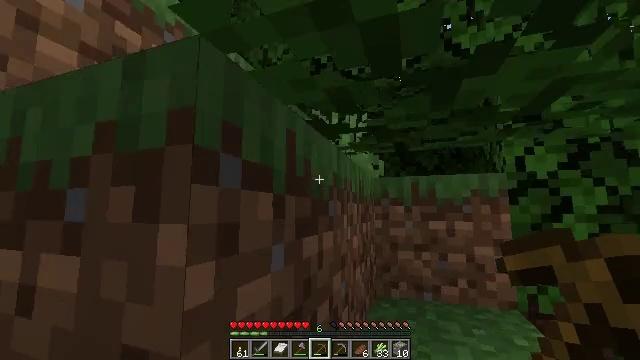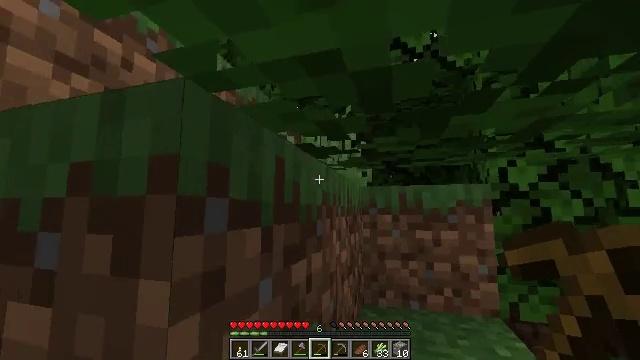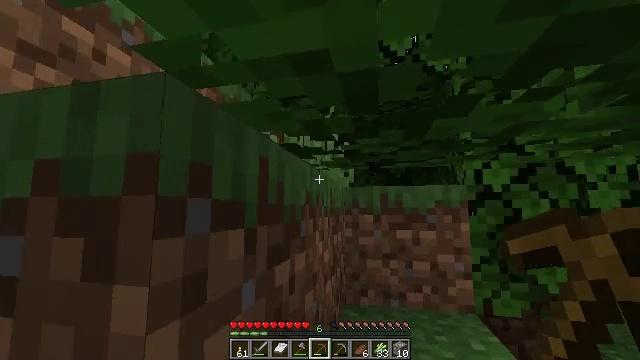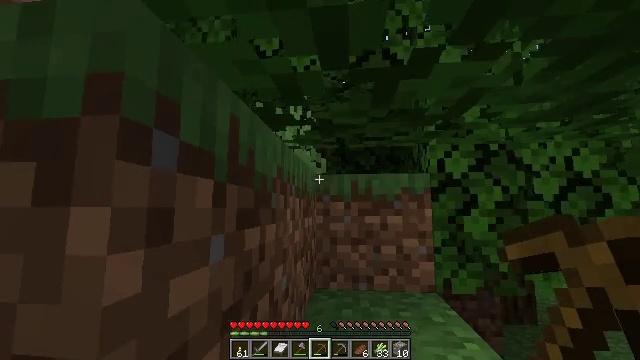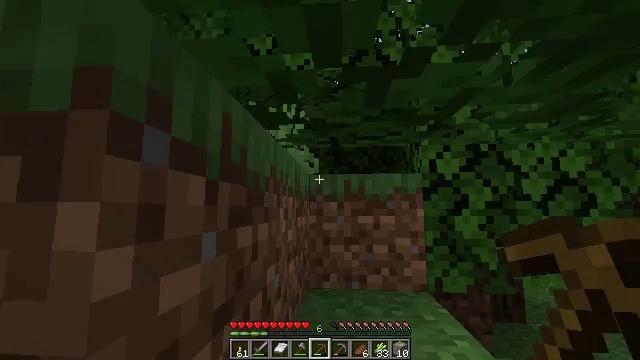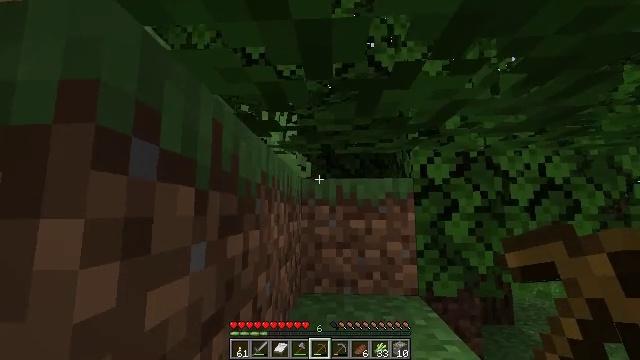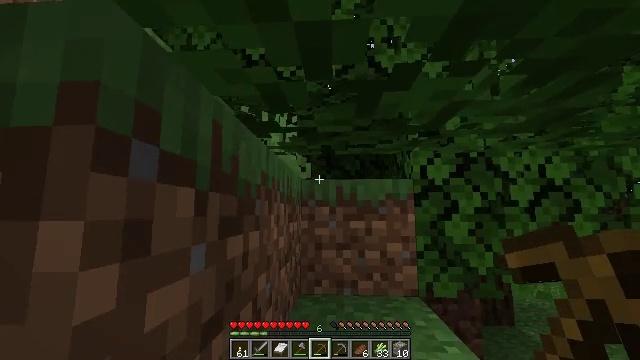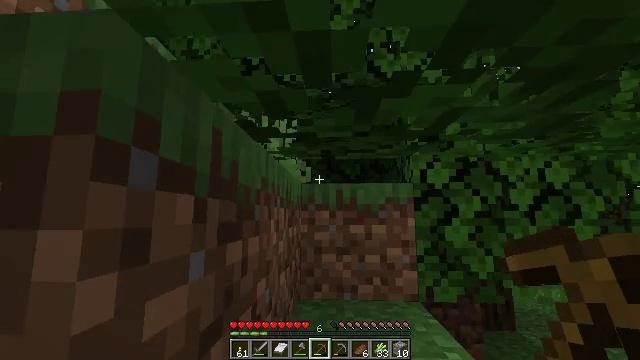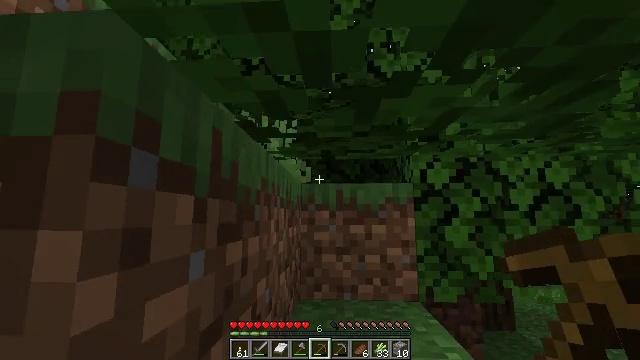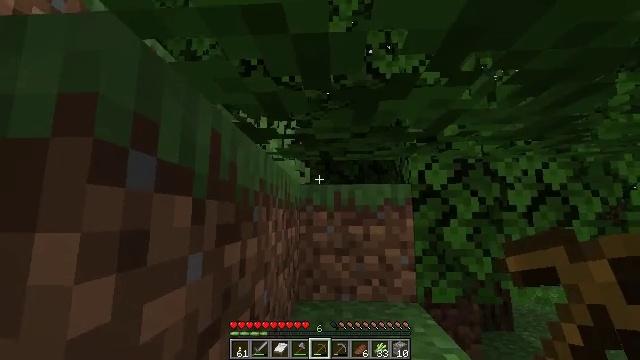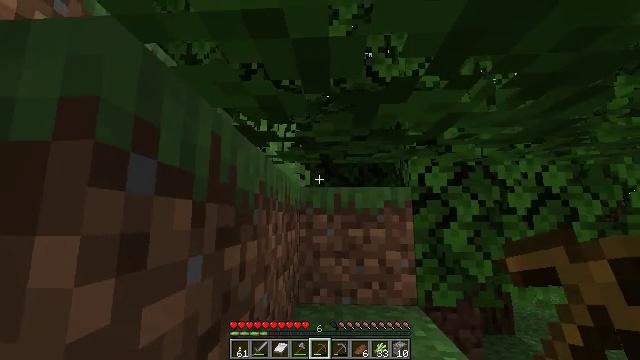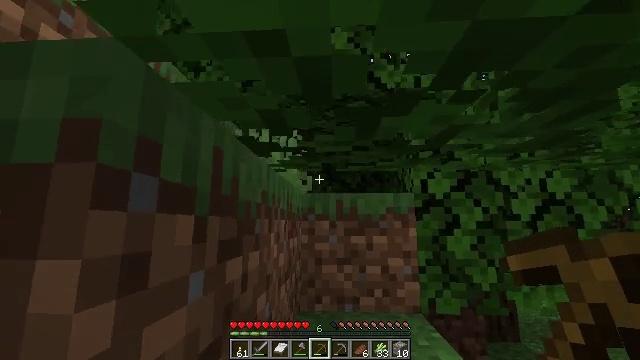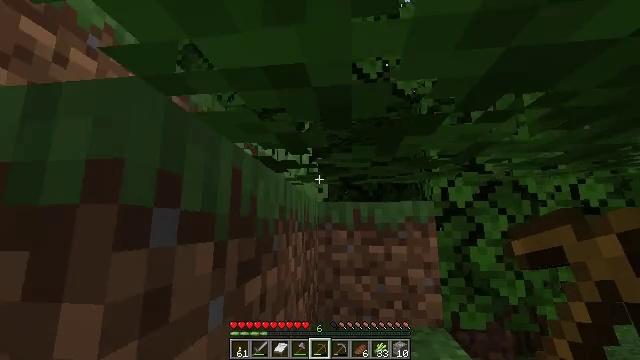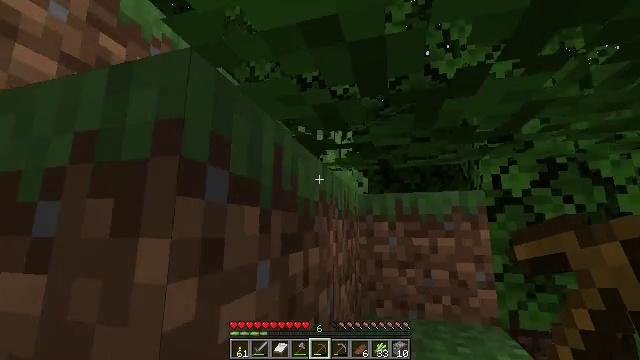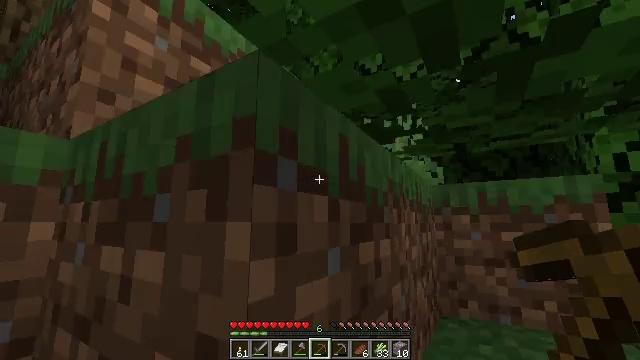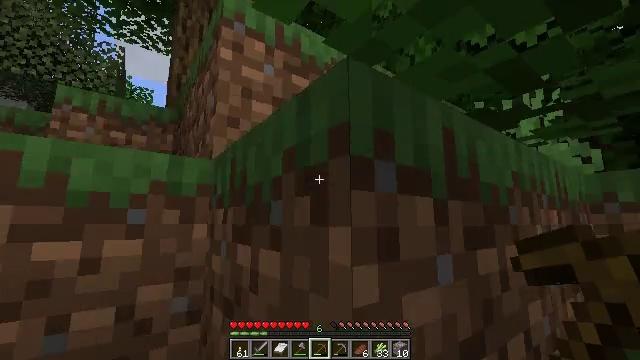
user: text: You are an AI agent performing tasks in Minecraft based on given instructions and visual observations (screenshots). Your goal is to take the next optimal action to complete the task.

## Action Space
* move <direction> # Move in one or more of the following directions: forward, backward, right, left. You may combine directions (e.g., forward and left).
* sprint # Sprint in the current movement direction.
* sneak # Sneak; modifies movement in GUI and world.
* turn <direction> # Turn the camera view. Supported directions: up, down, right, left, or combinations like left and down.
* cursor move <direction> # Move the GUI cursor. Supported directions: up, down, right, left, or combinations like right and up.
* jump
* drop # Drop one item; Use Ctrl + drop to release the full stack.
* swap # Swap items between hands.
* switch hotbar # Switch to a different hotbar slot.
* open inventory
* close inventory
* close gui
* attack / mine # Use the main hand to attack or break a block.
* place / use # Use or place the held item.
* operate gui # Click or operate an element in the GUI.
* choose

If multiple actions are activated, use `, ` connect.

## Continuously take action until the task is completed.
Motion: motion action
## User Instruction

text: Remove oak leaves from branches.
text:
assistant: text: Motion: move forward, sprint, turn right, jump
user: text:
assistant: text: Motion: move forward, sprint, turn right, jump
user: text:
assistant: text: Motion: move forward, sprint, turn right, jump
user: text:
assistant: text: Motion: move forward, sprint, turn right, jump
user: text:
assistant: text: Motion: move forward, sprint, turn right, jump
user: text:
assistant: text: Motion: move forward, sprint, jump
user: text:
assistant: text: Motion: move forward, sprint, jump
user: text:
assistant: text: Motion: move forward, sprint, jump
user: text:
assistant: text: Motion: move forward, sprint, jump
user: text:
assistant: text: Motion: move forward, sprint, jump
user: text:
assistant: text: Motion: move forward, sprint, jump
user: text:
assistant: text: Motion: move forward, sprint, turn left, jump
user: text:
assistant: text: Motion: move forward, sprint, turn left, jump
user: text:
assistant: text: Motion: move forward, sprint, turn left, jump
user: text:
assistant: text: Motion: move forward, sprint, turn left, jump
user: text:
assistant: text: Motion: move forward, sprint, turn left, jump
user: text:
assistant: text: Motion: move forward, sprint, turn left, jump
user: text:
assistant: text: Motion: move forward, sprint, turn left, jump
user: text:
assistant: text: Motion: move forward, sprint, turn left, jump
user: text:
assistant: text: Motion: move forward, sprint, turn left, jump
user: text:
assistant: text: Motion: move forward, sprint, jump
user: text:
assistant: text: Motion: move forward, sprint, jump
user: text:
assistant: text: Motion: move forward, sprint, jump
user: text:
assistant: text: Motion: move forward, sprint, jump
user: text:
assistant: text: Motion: move forward, sprint, jump
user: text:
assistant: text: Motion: move forward, sprint, jump
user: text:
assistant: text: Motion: move forward, sprint, jump
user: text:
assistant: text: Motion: move forward, sprint, turn left, jump
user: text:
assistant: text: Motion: move forward, sprint, turn left, jump
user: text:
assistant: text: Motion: move forward, sprint, jump